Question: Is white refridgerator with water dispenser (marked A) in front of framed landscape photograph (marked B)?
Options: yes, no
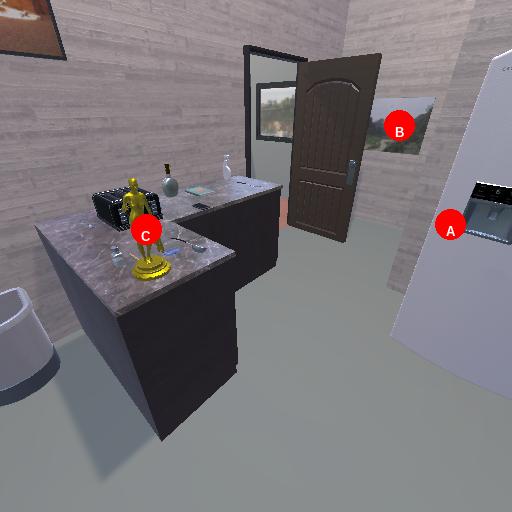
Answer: yes